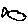
Label: fish